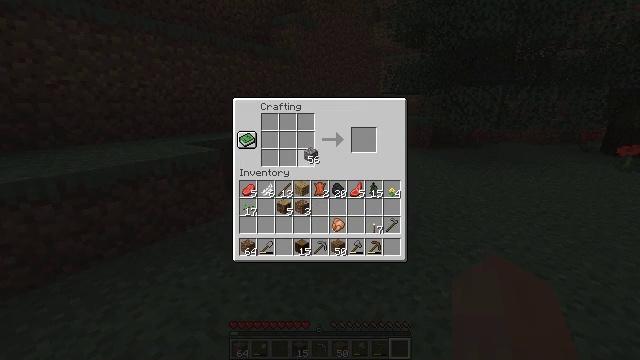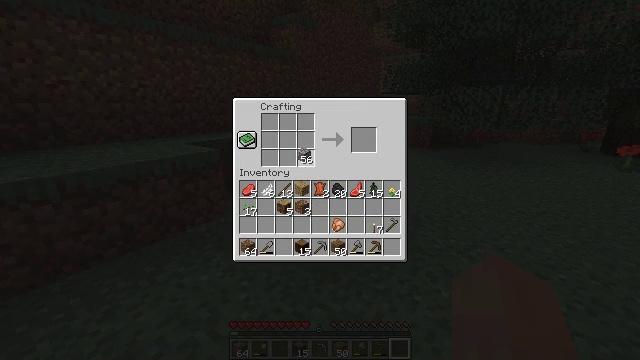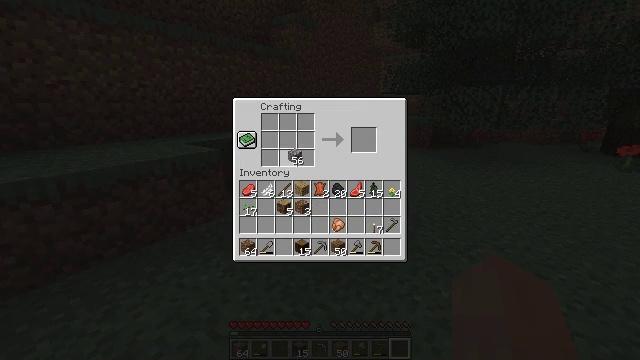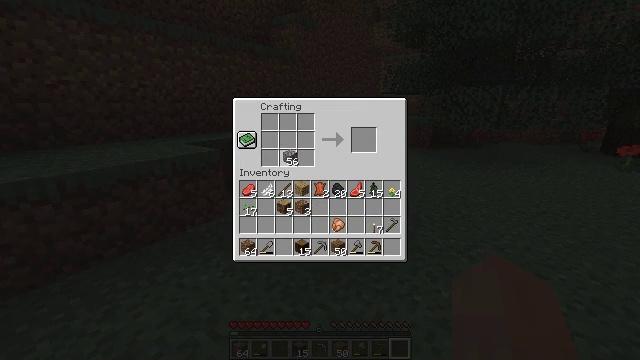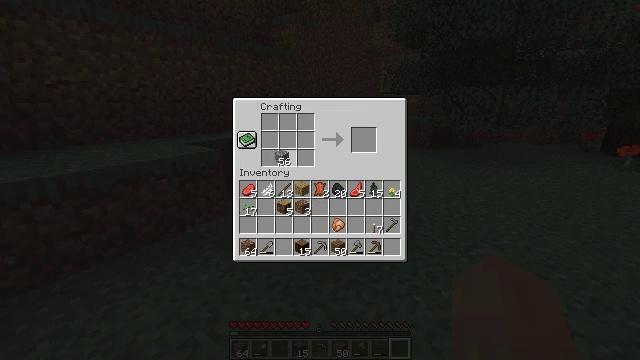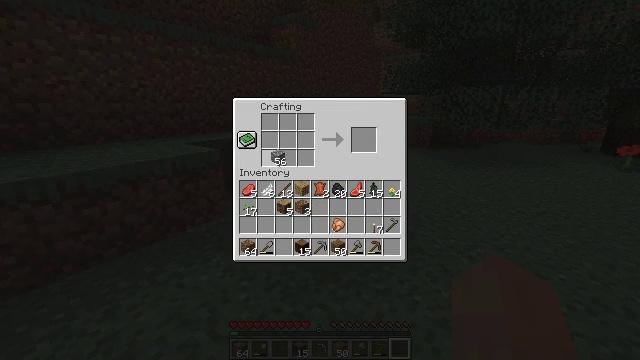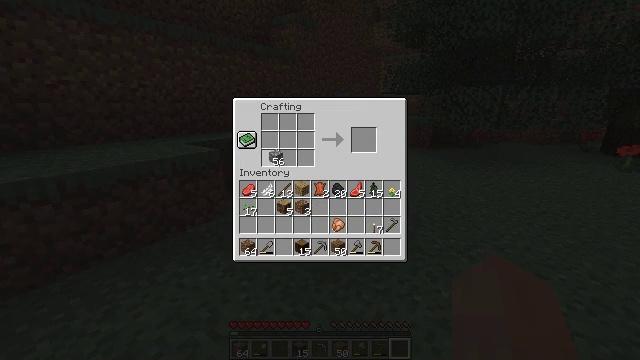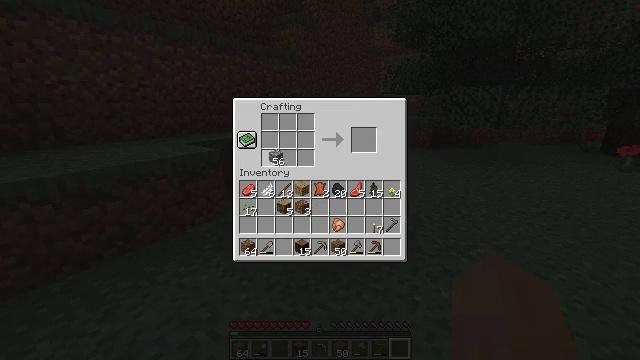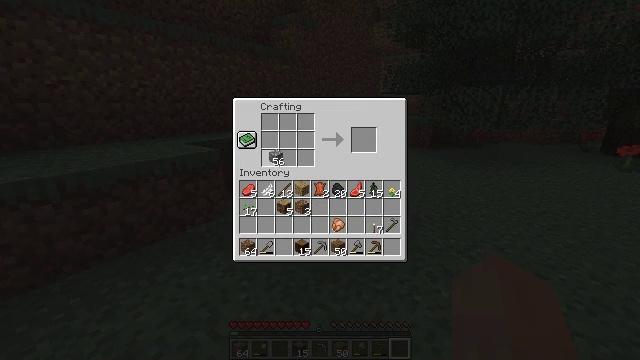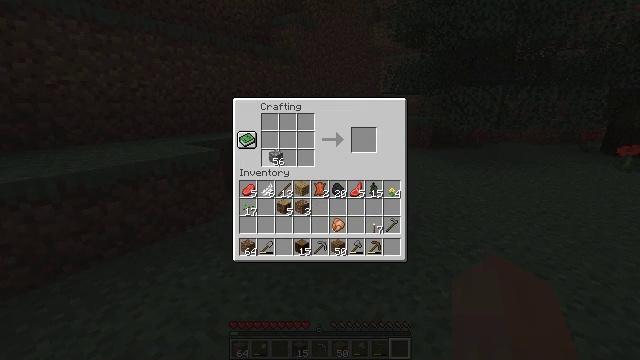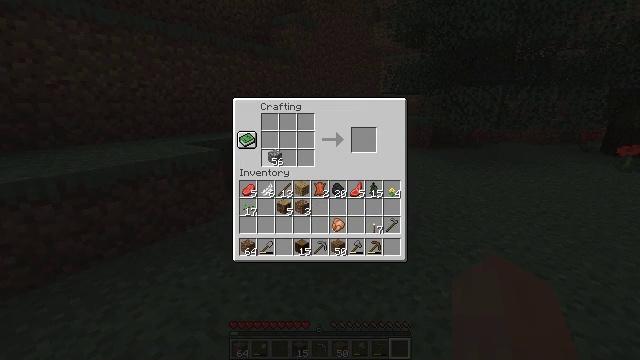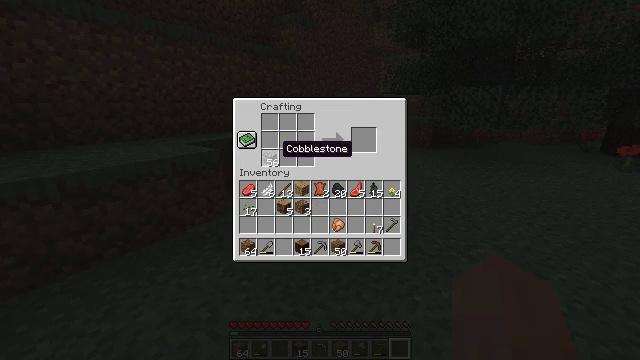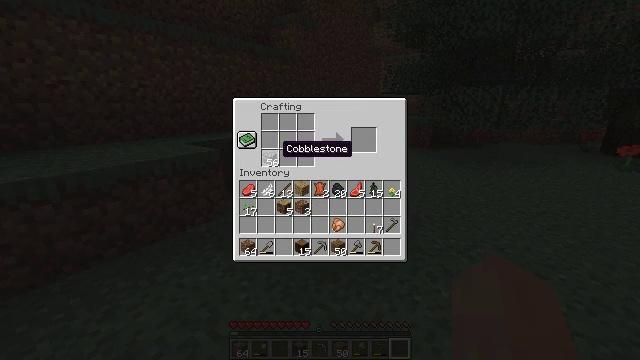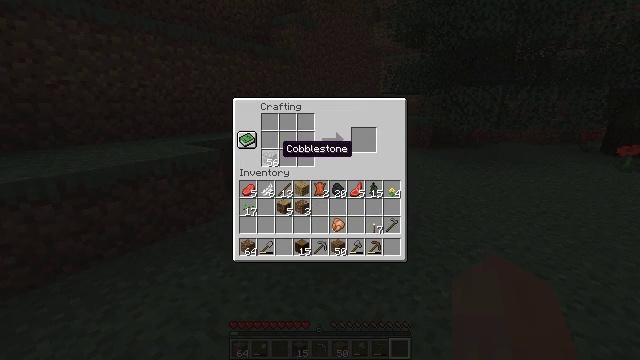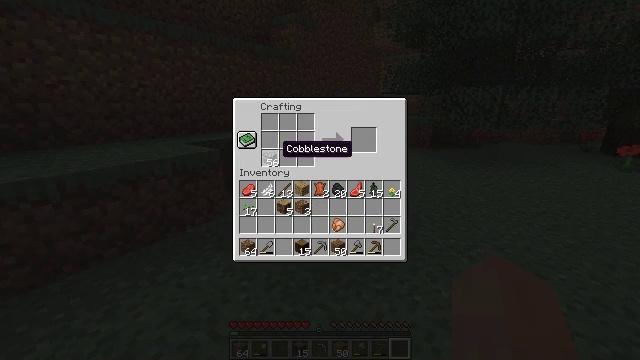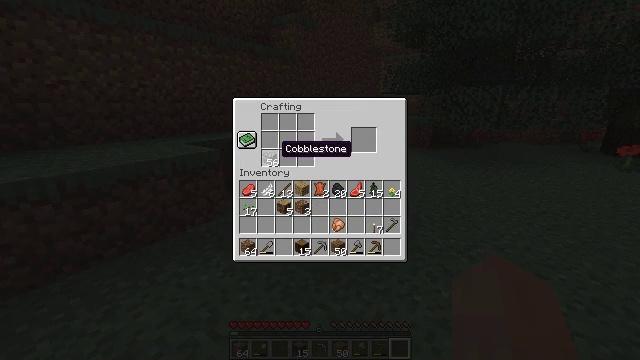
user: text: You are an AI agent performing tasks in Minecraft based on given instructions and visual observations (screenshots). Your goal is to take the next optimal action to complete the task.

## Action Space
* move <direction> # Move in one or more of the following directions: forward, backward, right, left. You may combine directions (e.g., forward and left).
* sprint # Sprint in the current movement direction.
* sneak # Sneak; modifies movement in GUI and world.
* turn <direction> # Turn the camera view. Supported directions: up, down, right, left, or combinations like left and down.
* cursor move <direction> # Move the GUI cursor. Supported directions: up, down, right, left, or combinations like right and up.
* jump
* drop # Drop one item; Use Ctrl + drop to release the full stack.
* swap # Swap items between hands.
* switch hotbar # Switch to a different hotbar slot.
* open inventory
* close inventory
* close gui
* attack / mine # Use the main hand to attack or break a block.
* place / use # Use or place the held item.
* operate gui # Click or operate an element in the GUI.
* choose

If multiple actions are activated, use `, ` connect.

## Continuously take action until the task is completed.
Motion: motion action
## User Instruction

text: Arrange cobblestone in the crafting grid to create a cobblestone slab.
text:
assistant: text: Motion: cursor move left, operate gui
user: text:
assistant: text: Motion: cursor move left, operate gui
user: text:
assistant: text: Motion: operate gui
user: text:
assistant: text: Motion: cursor move left, operate gui
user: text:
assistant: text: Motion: operate gui
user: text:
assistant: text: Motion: operate gui
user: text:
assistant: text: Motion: operate gui
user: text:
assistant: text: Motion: operate gui
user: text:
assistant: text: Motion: operate gui
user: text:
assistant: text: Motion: operate gui
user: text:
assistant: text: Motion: no_op
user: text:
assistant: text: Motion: no_op
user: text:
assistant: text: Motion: no_op
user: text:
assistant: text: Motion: no_op
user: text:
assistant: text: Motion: no_op
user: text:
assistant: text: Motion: no_op
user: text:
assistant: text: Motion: no_op
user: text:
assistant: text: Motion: no_op
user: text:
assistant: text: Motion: no_op
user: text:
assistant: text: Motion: operate gui
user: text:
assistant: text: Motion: operate gui
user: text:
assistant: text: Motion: operate gui
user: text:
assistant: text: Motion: operate gui
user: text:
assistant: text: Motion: operate gui
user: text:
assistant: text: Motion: operate gui
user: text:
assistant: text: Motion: operate gui
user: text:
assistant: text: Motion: operate gui
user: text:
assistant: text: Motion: operate gui
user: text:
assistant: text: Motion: operate gui
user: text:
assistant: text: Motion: operate gui